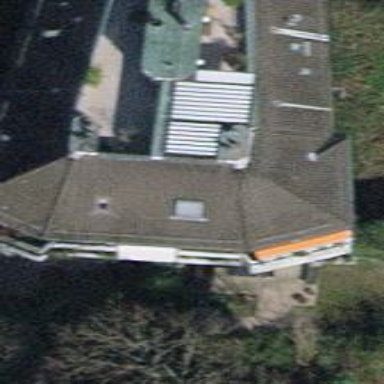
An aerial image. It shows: Apartment building with quadruple saltbox roof shape.